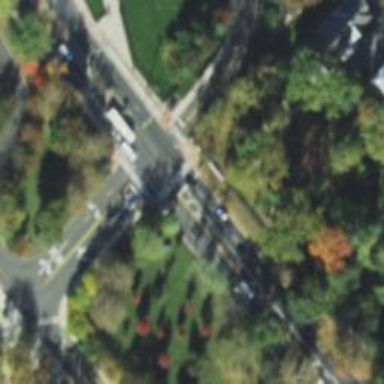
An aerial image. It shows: Marked road crossing.